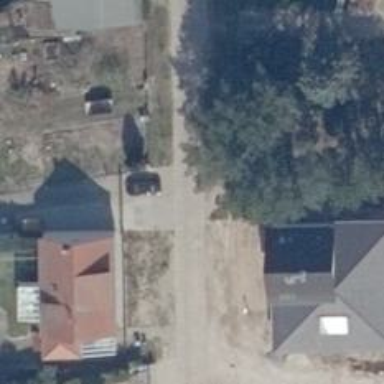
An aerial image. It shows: Residential road with no sidewalk.